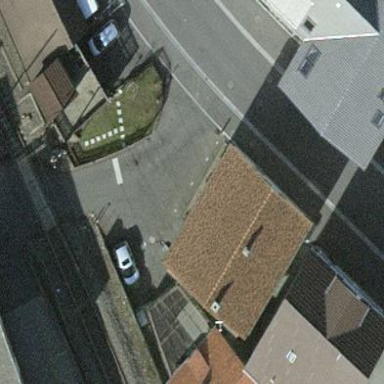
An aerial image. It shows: Detached building.